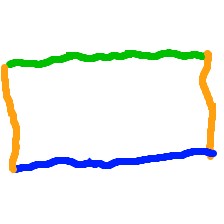
Shape: rectangle